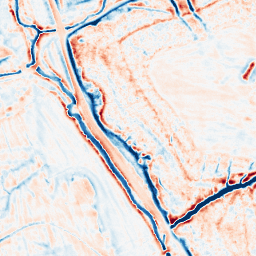
Category: edge_preserving
Decomposition family: bilateral
Decomposition parameters: d: 15
sigma_color: 75
sigma_space: 100
Upsampling method: sinc_hamming
Upsampling parameters: scale: 2
kernel_size: 4
Upsampling scale: 2